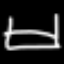
Label: bed